Question: I am trying to run following code:
'''
@IBOutlet var nameField: UITextField!
@IBOutlet var usernameField: UITextField!
@IBOutlet var passwordField: UITextField!
@IBOutlet var emailField: UITextField!
if nameField.text == "" || usernameField.text == "" || passwordField.text == "" || emailField.text == ""{
println("error")
}
'''
But I am getting compiler error on XCode 6.
'''
Invalid character in source file
Expected '{' after 'if' condition
Braced block of statements is an unused closure
'''
How can I resolve them ?
Screenshot:

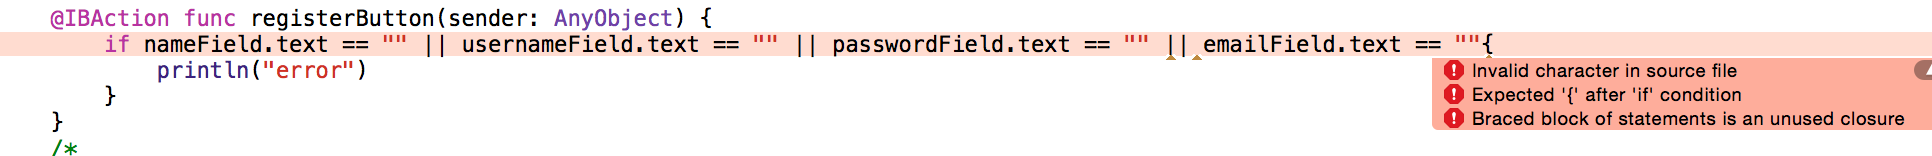
Answer: You have probably accidentally entered a non-breaking space character ( on OS X) or some other invisible character where the arrow is pointing, i.e. just before 'emailField' in the 'if'.
Try replacing it with a plain space character.